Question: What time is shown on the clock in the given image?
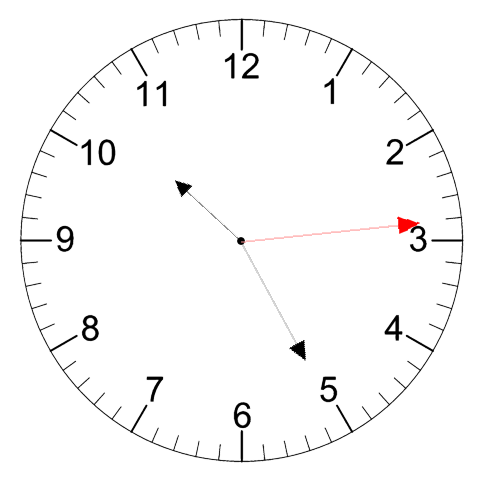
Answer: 10:25:14